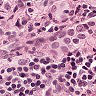
Metastatic tissue present: yes